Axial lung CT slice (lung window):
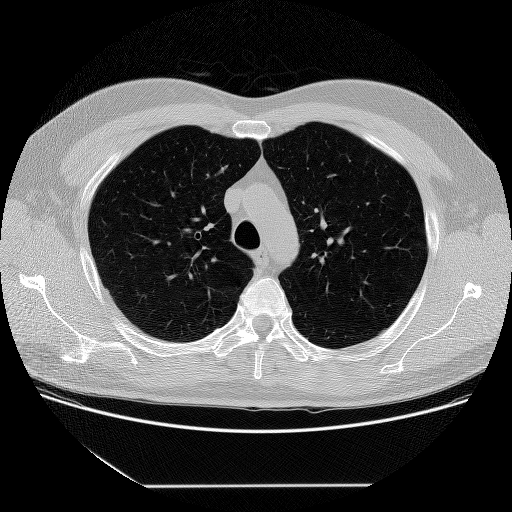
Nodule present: no